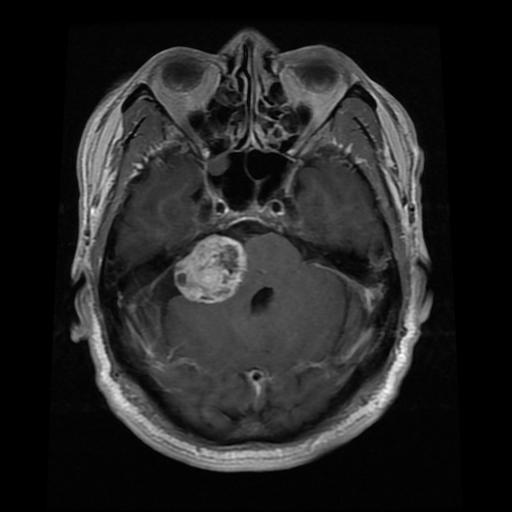
Label: meningioma